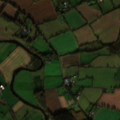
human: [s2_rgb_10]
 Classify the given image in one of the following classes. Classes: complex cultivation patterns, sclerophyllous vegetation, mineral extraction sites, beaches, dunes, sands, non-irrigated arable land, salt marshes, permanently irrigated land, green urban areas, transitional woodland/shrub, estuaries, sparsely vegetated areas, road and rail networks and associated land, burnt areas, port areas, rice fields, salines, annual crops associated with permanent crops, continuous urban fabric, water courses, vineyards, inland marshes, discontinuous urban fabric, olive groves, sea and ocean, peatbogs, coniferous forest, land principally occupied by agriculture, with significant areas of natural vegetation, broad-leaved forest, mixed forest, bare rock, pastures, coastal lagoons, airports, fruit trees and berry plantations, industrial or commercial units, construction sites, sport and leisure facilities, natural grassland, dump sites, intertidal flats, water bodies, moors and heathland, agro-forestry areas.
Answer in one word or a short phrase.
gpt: non-irrigated arable land, pastures